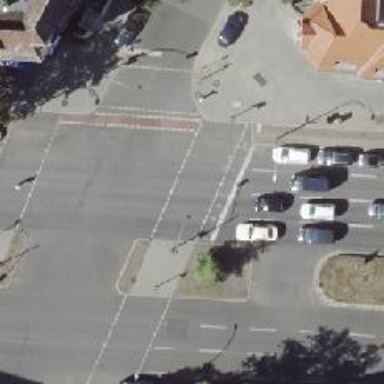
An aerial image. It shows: Secondary road with asphalt surface.